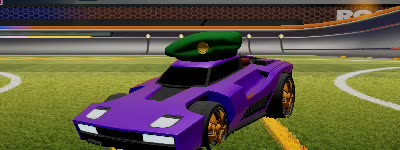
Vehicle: breakout